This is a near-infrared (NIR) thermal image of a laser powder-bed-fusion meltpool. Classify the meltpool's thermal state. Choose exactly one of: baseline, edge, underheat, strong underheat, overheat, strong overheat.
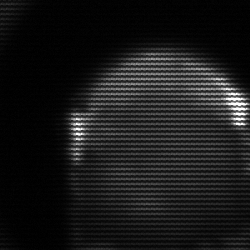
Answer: edge